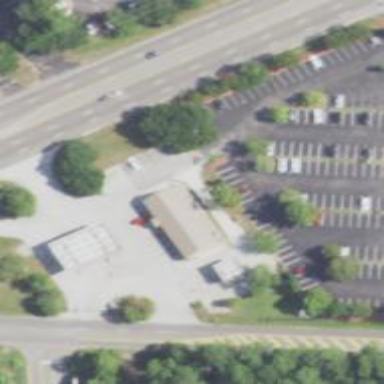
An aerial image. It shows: Convenience shop.